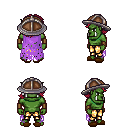
a pixel art fantasy rpg character, male body template, orc, green skin, maroon tattered cape, gold greaves, ruby red swoop hairstyle, chain helm, leather bracers, brown slippers, four views (front, back, left, right), 2x2 character sprite sheet, small pixel art, hard edges, no anti-aliasing